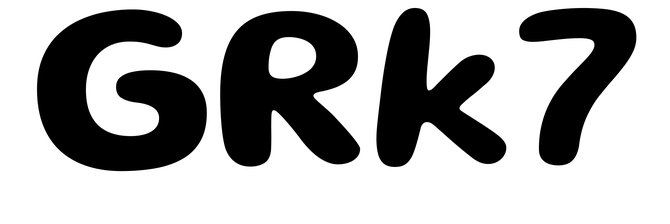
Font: Gluten_SemiBold